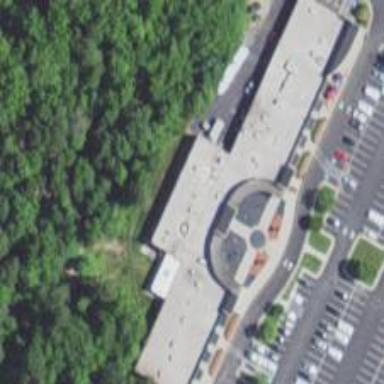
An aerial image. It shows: Fitness center located in leisure land.